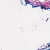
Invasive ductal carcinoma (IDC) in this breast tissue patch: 0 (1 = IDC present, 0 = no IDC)